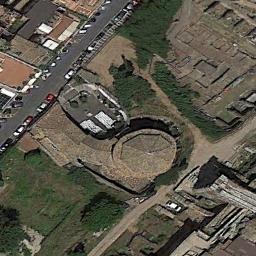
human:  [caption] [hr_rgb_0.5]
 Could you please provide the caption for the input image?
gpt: There is a church next to some buildings and the grass with a road passed by .

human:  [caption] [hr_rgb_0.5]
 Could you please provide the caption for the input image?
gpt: A church with a brown roof, Surrounded by trees and parked vehicles .

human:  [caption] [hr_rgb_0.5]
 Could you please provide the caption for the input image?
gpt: The church with an octagon tower is surrounded by other buildings .

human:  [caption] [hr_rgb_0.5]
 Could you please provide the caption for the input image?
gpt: This is a church, Its roof is a circle .

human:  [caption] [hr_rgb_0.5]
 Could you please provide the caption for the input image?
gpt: Many cars are near the church .